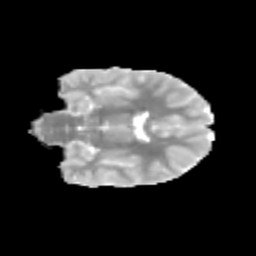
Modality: MD
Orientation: coronal
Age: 10
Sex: female
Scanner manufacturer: siemens
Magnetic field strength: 3 T
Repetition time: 3.8 s
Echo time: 0.07 s